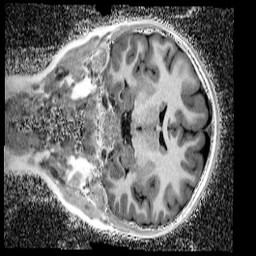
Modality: UNIT1_denoised
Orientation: coronal
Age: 10
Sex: male
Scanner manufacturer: siemens
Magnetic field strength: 3 T
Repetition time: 4 s
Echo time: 0.00299 s